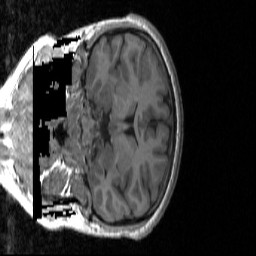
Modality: T1w
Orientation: coronal